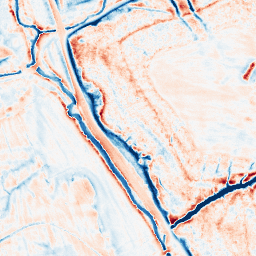
Category: edge_preserving
Decomposition family: anisotropic_diffusion
Decomposition parameters: iterations: 50
kappa: 10
gamma: 0.15
Upsampling method: regularized
Upsampling parameters: scale: 4
lambda_reg: 0.01
Upsampling scale: 4